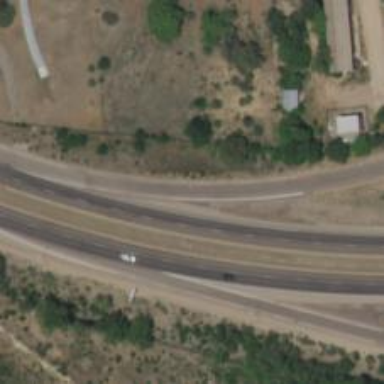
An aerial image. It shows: Trunk link highway.